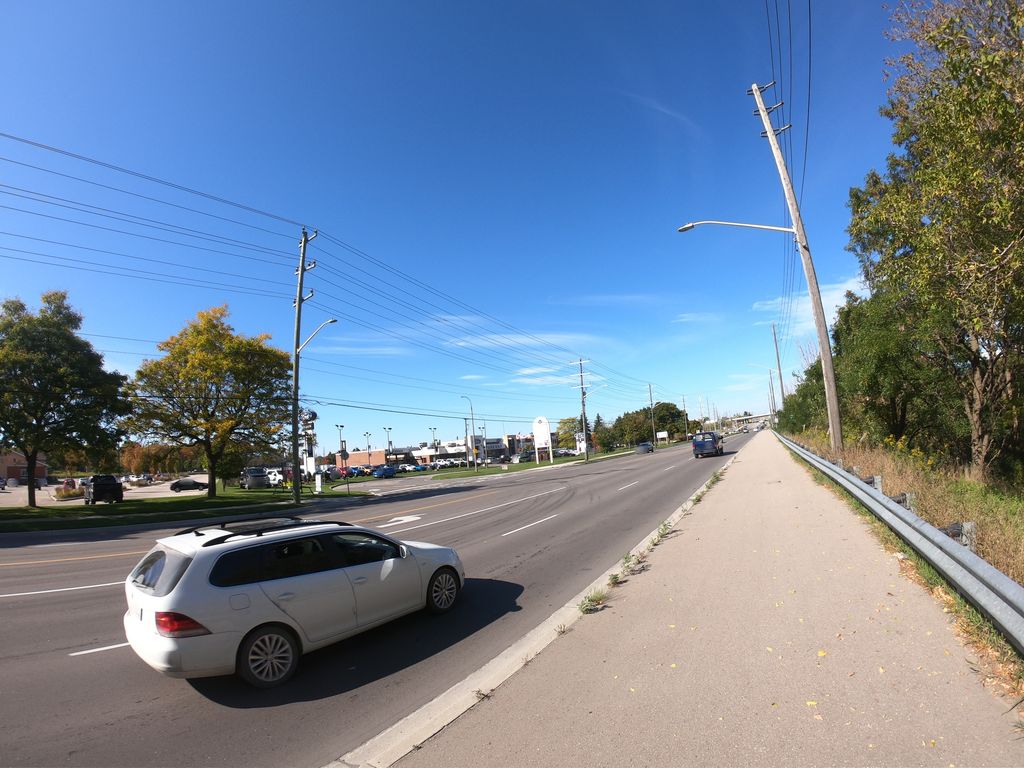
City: kitchener-waterloo